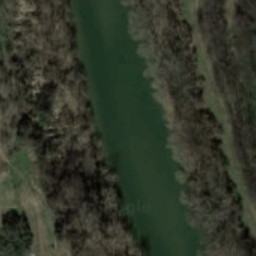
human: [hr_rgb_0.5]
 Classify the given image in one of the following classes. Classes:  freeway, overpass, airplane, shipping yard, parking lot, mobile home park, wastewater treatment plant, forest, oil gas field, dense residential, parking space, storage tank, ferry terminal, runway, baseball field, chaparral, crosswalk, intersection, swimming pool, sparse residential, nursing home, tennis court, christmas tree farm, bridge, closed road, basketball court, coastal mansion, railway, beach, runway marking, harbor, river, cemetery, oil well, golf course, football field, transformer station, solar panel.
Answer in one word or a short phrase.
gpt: river